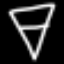
Label: diamond